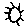
Label: sun